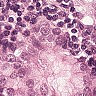
Metastatic tissue present: yes